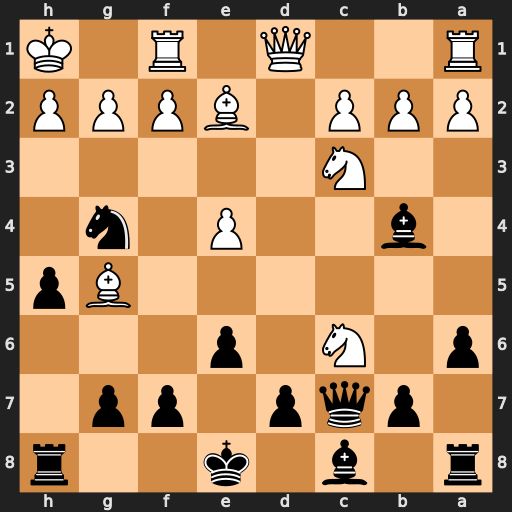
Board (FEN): r1b1k2r/1pqp1pp1/p1N1p3/6Bp/1b2P1n1/2N5/PPP1BPPP/R2Q1R1K
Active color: b
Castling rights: kq
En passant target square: -
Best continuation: Qxh2#